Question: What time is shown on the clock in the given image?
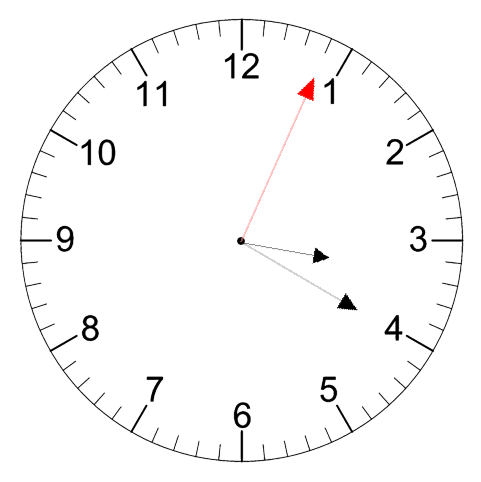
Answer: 03:20:04